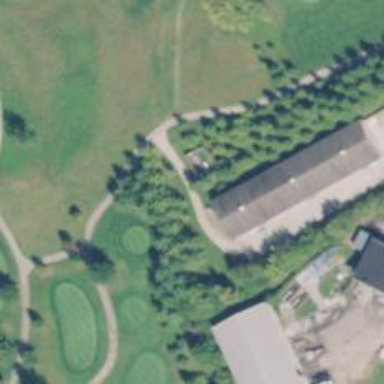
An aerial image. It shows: Driveway service road designed for golf carts.